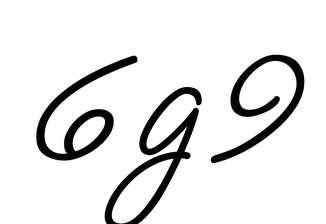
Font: MeowScript-Regular